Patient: sex M, age 70
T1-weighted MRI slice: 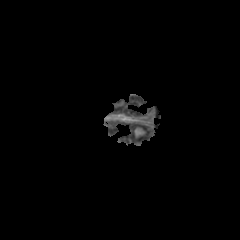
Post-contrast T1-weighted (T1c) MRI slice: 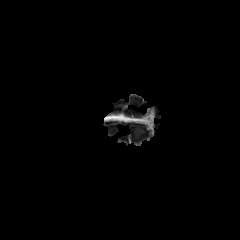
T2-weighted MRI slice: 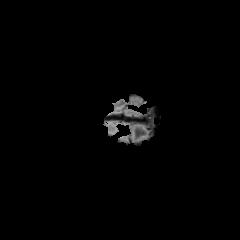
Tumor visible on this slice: no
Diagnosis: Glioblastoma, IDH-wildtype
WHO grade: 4